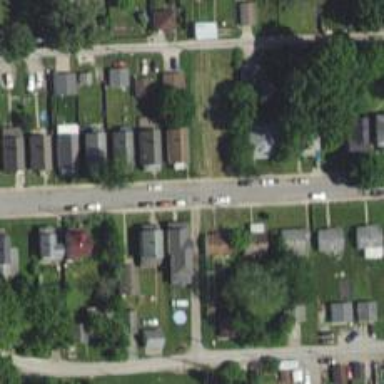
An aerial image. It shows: Alley classified as service road.